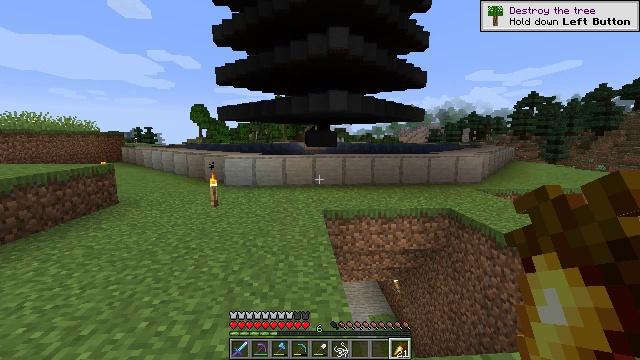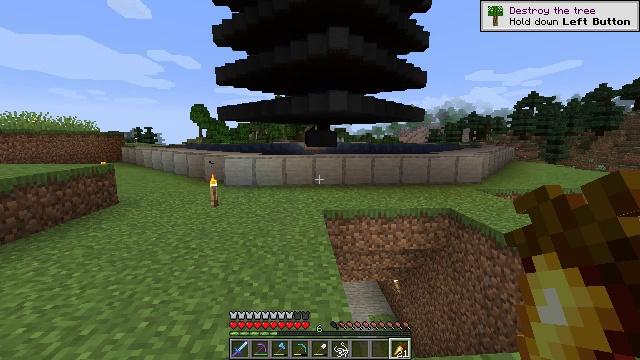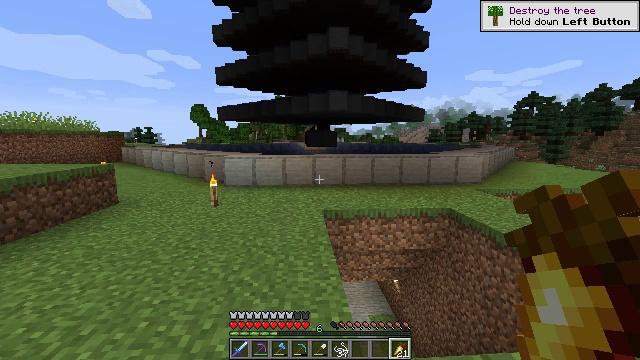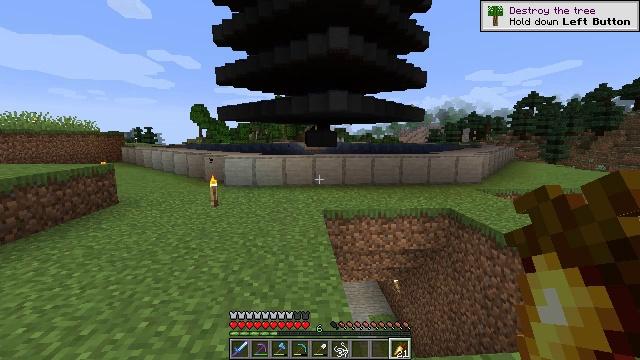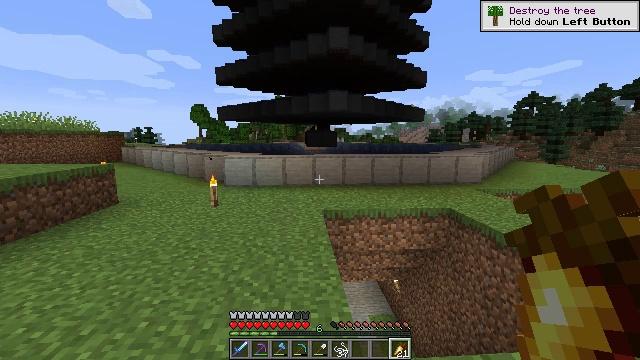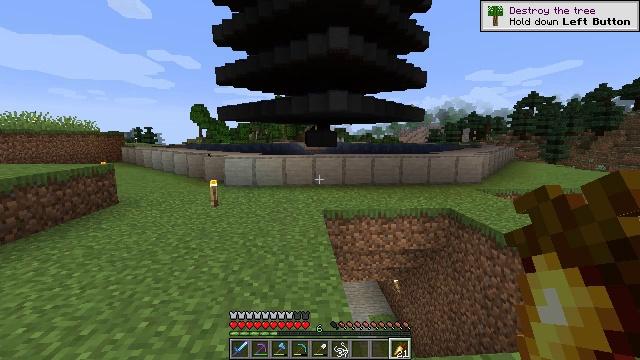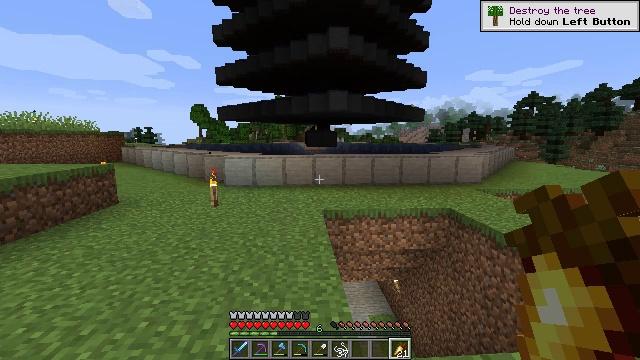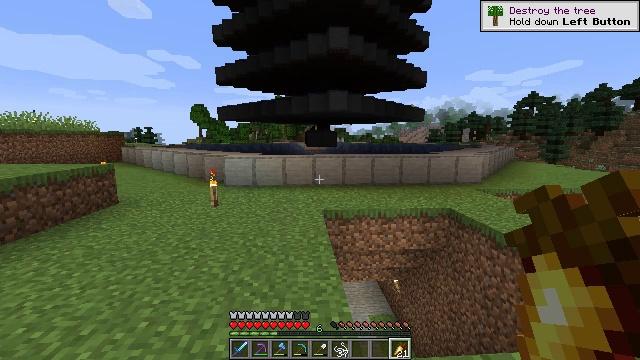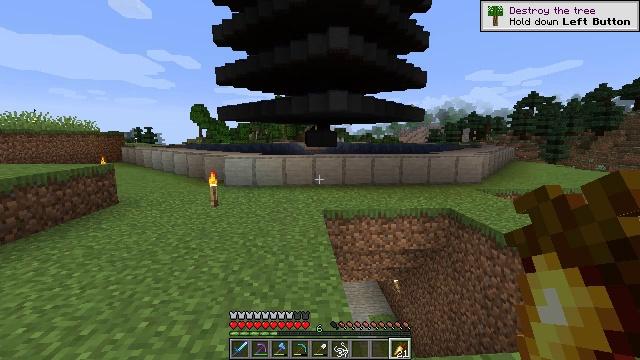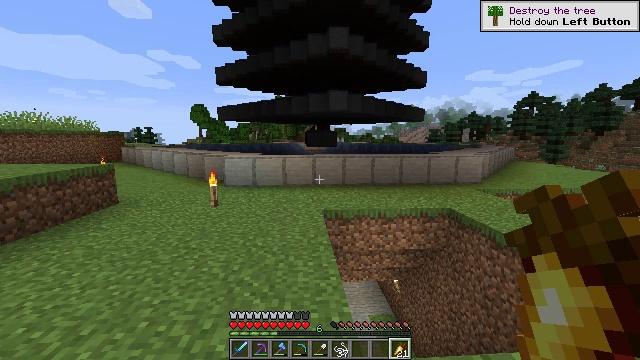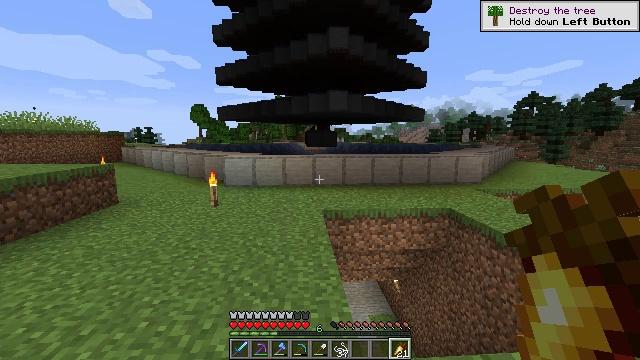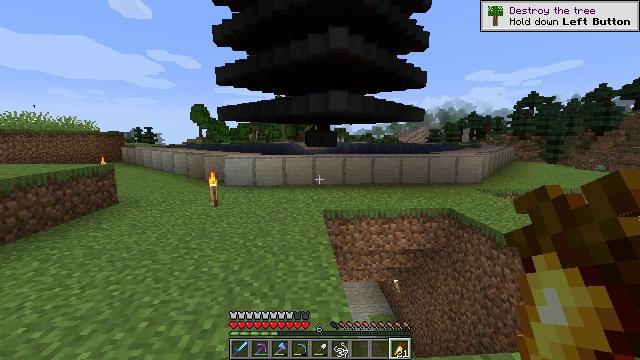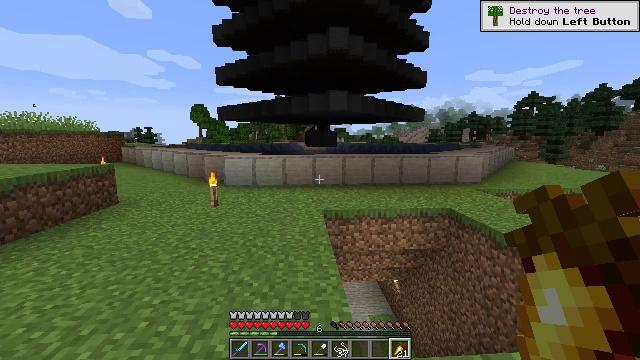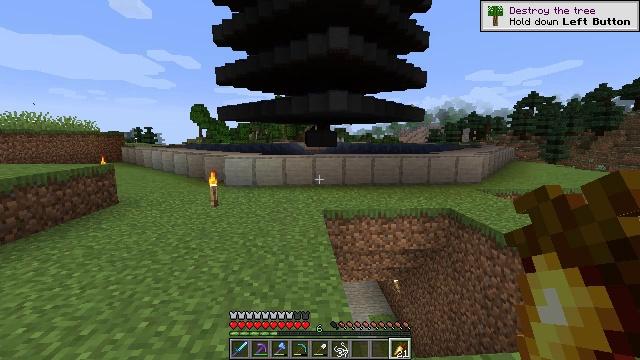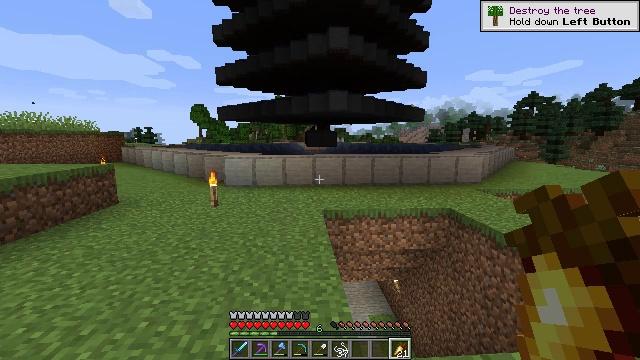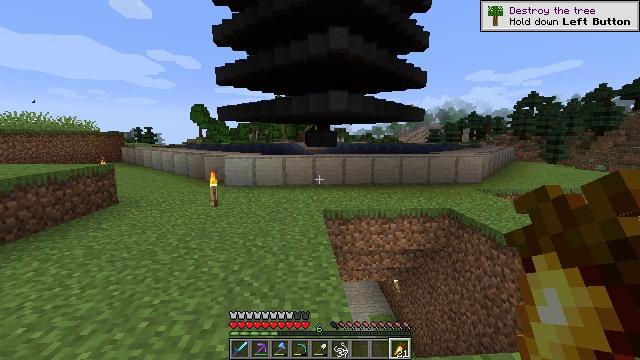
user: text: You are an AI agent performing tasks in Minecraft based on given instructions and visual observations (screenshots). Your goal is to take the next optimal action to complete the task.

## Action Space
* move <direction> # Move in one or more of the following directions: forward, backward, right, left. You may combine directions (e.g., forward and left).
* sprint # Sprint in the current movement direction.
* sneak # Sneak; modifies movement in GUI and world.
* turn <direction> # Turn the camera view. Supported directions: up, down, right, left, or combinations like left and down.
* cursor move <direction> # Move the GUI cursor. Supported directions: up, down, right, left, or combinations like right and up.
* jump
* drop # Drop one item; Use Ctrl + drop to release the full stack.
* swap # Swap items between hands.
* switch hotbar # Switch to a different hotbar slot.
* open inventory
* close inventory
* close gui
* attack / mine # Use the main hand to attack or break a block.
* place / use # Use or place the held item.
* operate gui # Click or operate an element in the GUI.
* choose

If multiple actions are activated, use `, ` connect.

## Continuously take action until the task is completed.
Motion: motion action
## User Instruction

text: Turn regular stone into smooth stone by smelting in the furnace.
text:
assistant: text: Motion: no_op
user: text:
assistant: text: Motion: no_op
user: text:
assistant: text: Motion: no_op
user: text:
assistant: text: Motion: no_op
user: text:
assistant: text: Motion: no_op
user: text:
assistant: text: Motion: no_op
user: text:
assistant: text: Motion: no_op
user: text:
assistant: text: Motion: no_op
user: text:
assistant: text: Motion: no_op
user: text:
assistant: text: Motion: no_op
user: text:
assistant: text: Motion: no_op
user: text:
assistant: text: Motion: no_op
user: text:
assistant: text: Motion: no_op
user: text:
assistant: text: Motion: no_op
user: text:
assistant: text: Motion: no_op
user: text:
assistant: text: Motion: no_op
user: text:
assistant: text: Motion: no_op
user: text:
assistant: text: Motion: no_op
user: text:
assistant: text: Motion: no_op
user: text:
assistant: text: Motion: no_op
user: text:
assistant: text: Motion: no_op
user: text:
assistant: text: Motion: no_op
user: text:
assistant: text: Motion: no_op
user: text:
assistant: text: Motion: no_op
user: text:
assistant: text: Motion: no_op
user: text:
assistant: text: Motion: no_op
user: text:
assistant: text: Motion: no_op
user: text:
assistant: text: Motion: no_op
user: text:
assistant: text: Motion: no_op
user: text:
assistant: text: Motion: no_op